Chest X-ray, AP view. Patient: 36 years old, sex M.
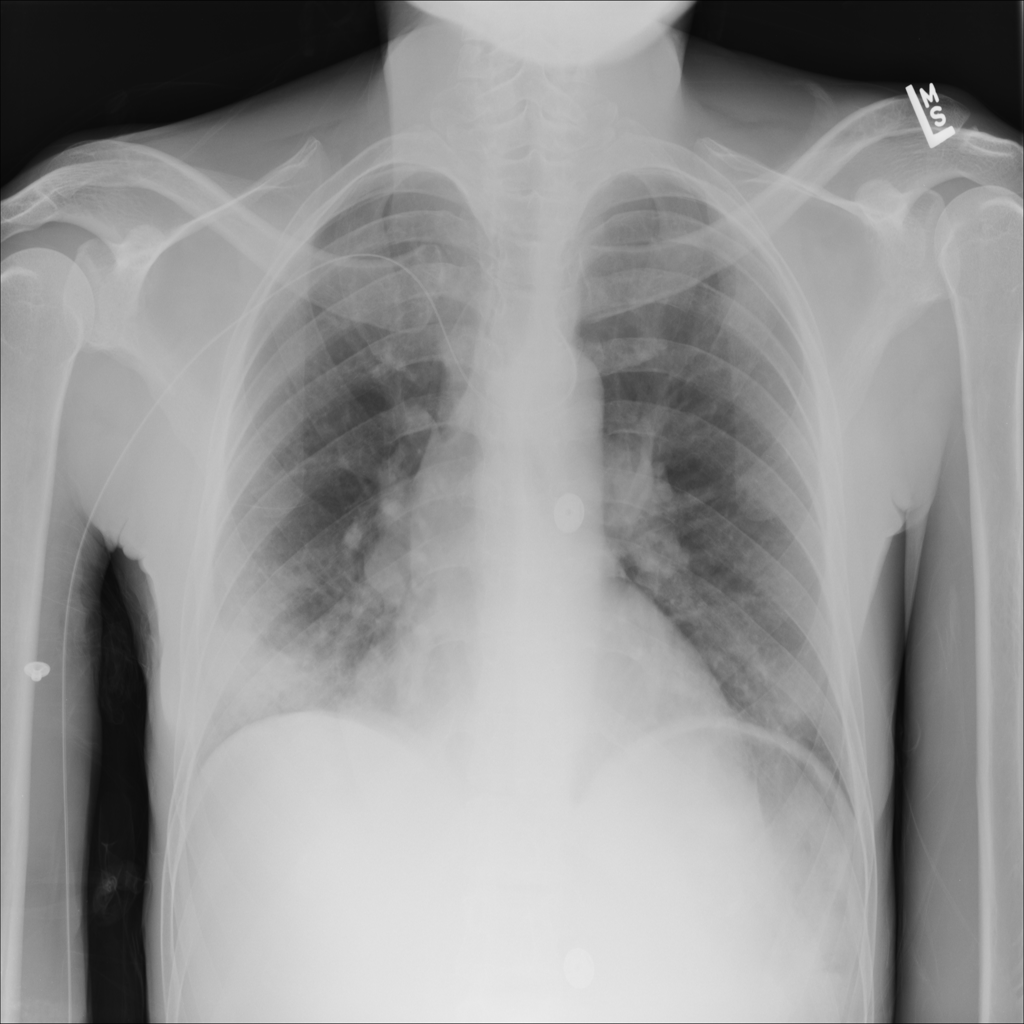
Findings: No Finding